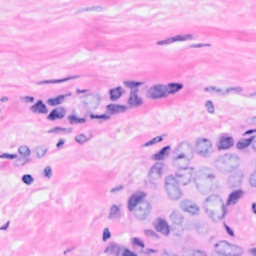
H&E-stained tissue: Breast